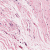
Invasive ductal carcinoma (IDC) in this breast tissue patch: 0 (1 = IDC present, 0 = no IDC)